Question: I am following this documentation <URL>
And i did layerMapping and run the load module by
'''
from world import load
load.run()
'''
And my load.py is
'''
__author__ = 'arun'
import os
from django.contrib.gis.utils import LayerMapping
from world.models import WorldBorder
world_mapping = {
'fips' : 'FIPS',
'iso2' : 'ISO2',
'iso3' : 'ISO3',
'un' : 'UN',
'name' : 'NAME',
'area' : 'AREA',
'pop2005' : 'POP2005',
'region' : 'REGION',
'subregion' : 'SUBREGION',
'lon' : 'LON',
'lat' : 'LAT',
'mpoly' : 'MULTIPOLYGON',
'''
}
'''
world_shp = os.path.abspath(os.path.join(os.path.dirname(__file__), 'E:\Django\geodjango\world\data\TM_WORLD_BORDERS-0.3.shp'))
def run(verbose=True):
lm = LayerMapping(WorldBorder, world_shp, world_mapping,
transform=False, encoding='iso-8859-1')
lm.save(strict=True, verbose=verbose)
'''
After from world import load
load.run()
Am getting an error as attached below. Help would be appreciated.

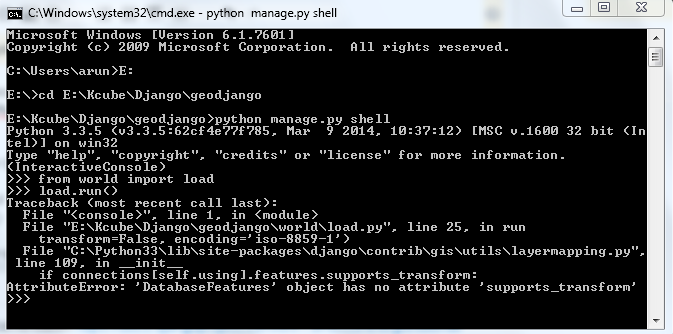
Answer: Make sure you are using one of the <URL> in your 'DATABASES' settings.
- - - -